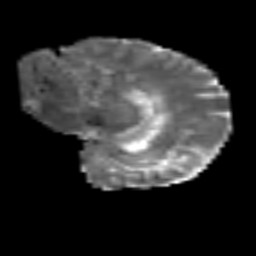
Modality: MD
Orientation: sagittal
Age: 46
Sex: male
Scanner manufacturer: siemens
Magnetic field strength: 3 T
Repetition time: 6.1 s
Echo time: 0.101 s